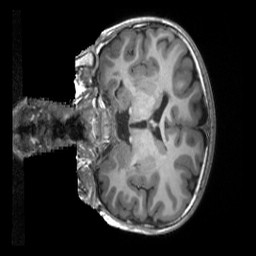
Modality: T1w
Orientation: coronal
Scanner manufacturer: siemens
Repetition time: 2.3 s
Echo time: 0.00229 s